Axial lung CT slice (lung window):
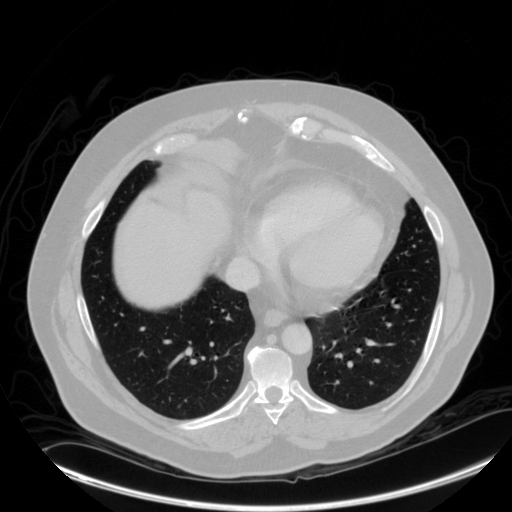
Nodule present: no